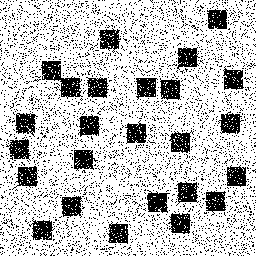
Squares: 25
Triangles: 0
Stars: 0
Total shapes: 25